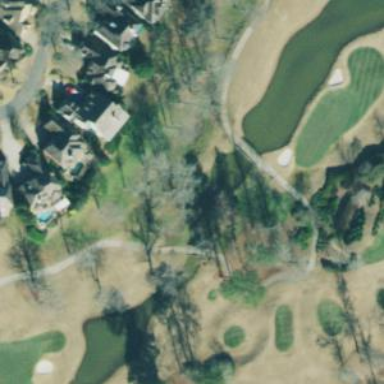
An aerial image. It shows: Picturesque scene of golf course with lateral water hazard.